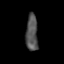
Tissue: prostate
Cell type: Myeloid cells
Senescence score: 0.6894
Nuclear area (px): 428
Mean DAPI intensity: 82.009